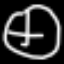
Label: clock